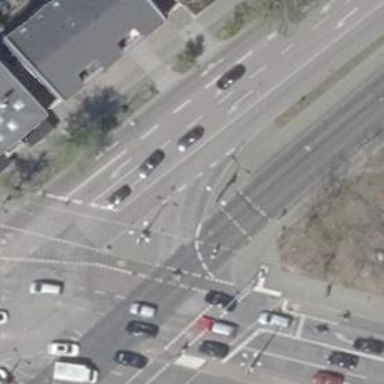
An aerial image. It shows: Railway signal.